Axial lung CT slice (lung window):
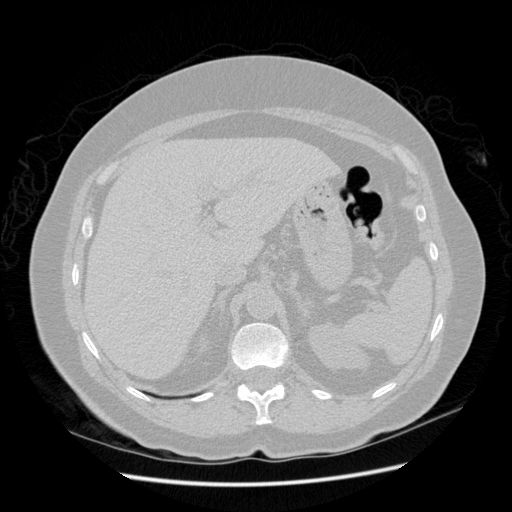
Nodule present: no